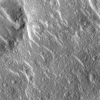
Atmospheric dust classification: not_dusty